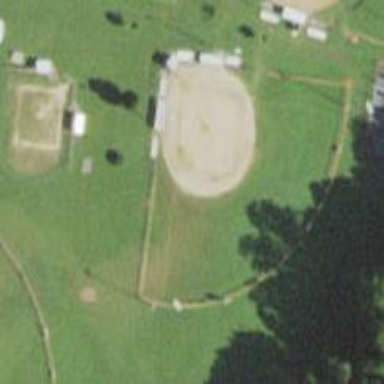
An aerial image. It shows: Baseball pitch for leisure and sports activities.